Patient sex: F
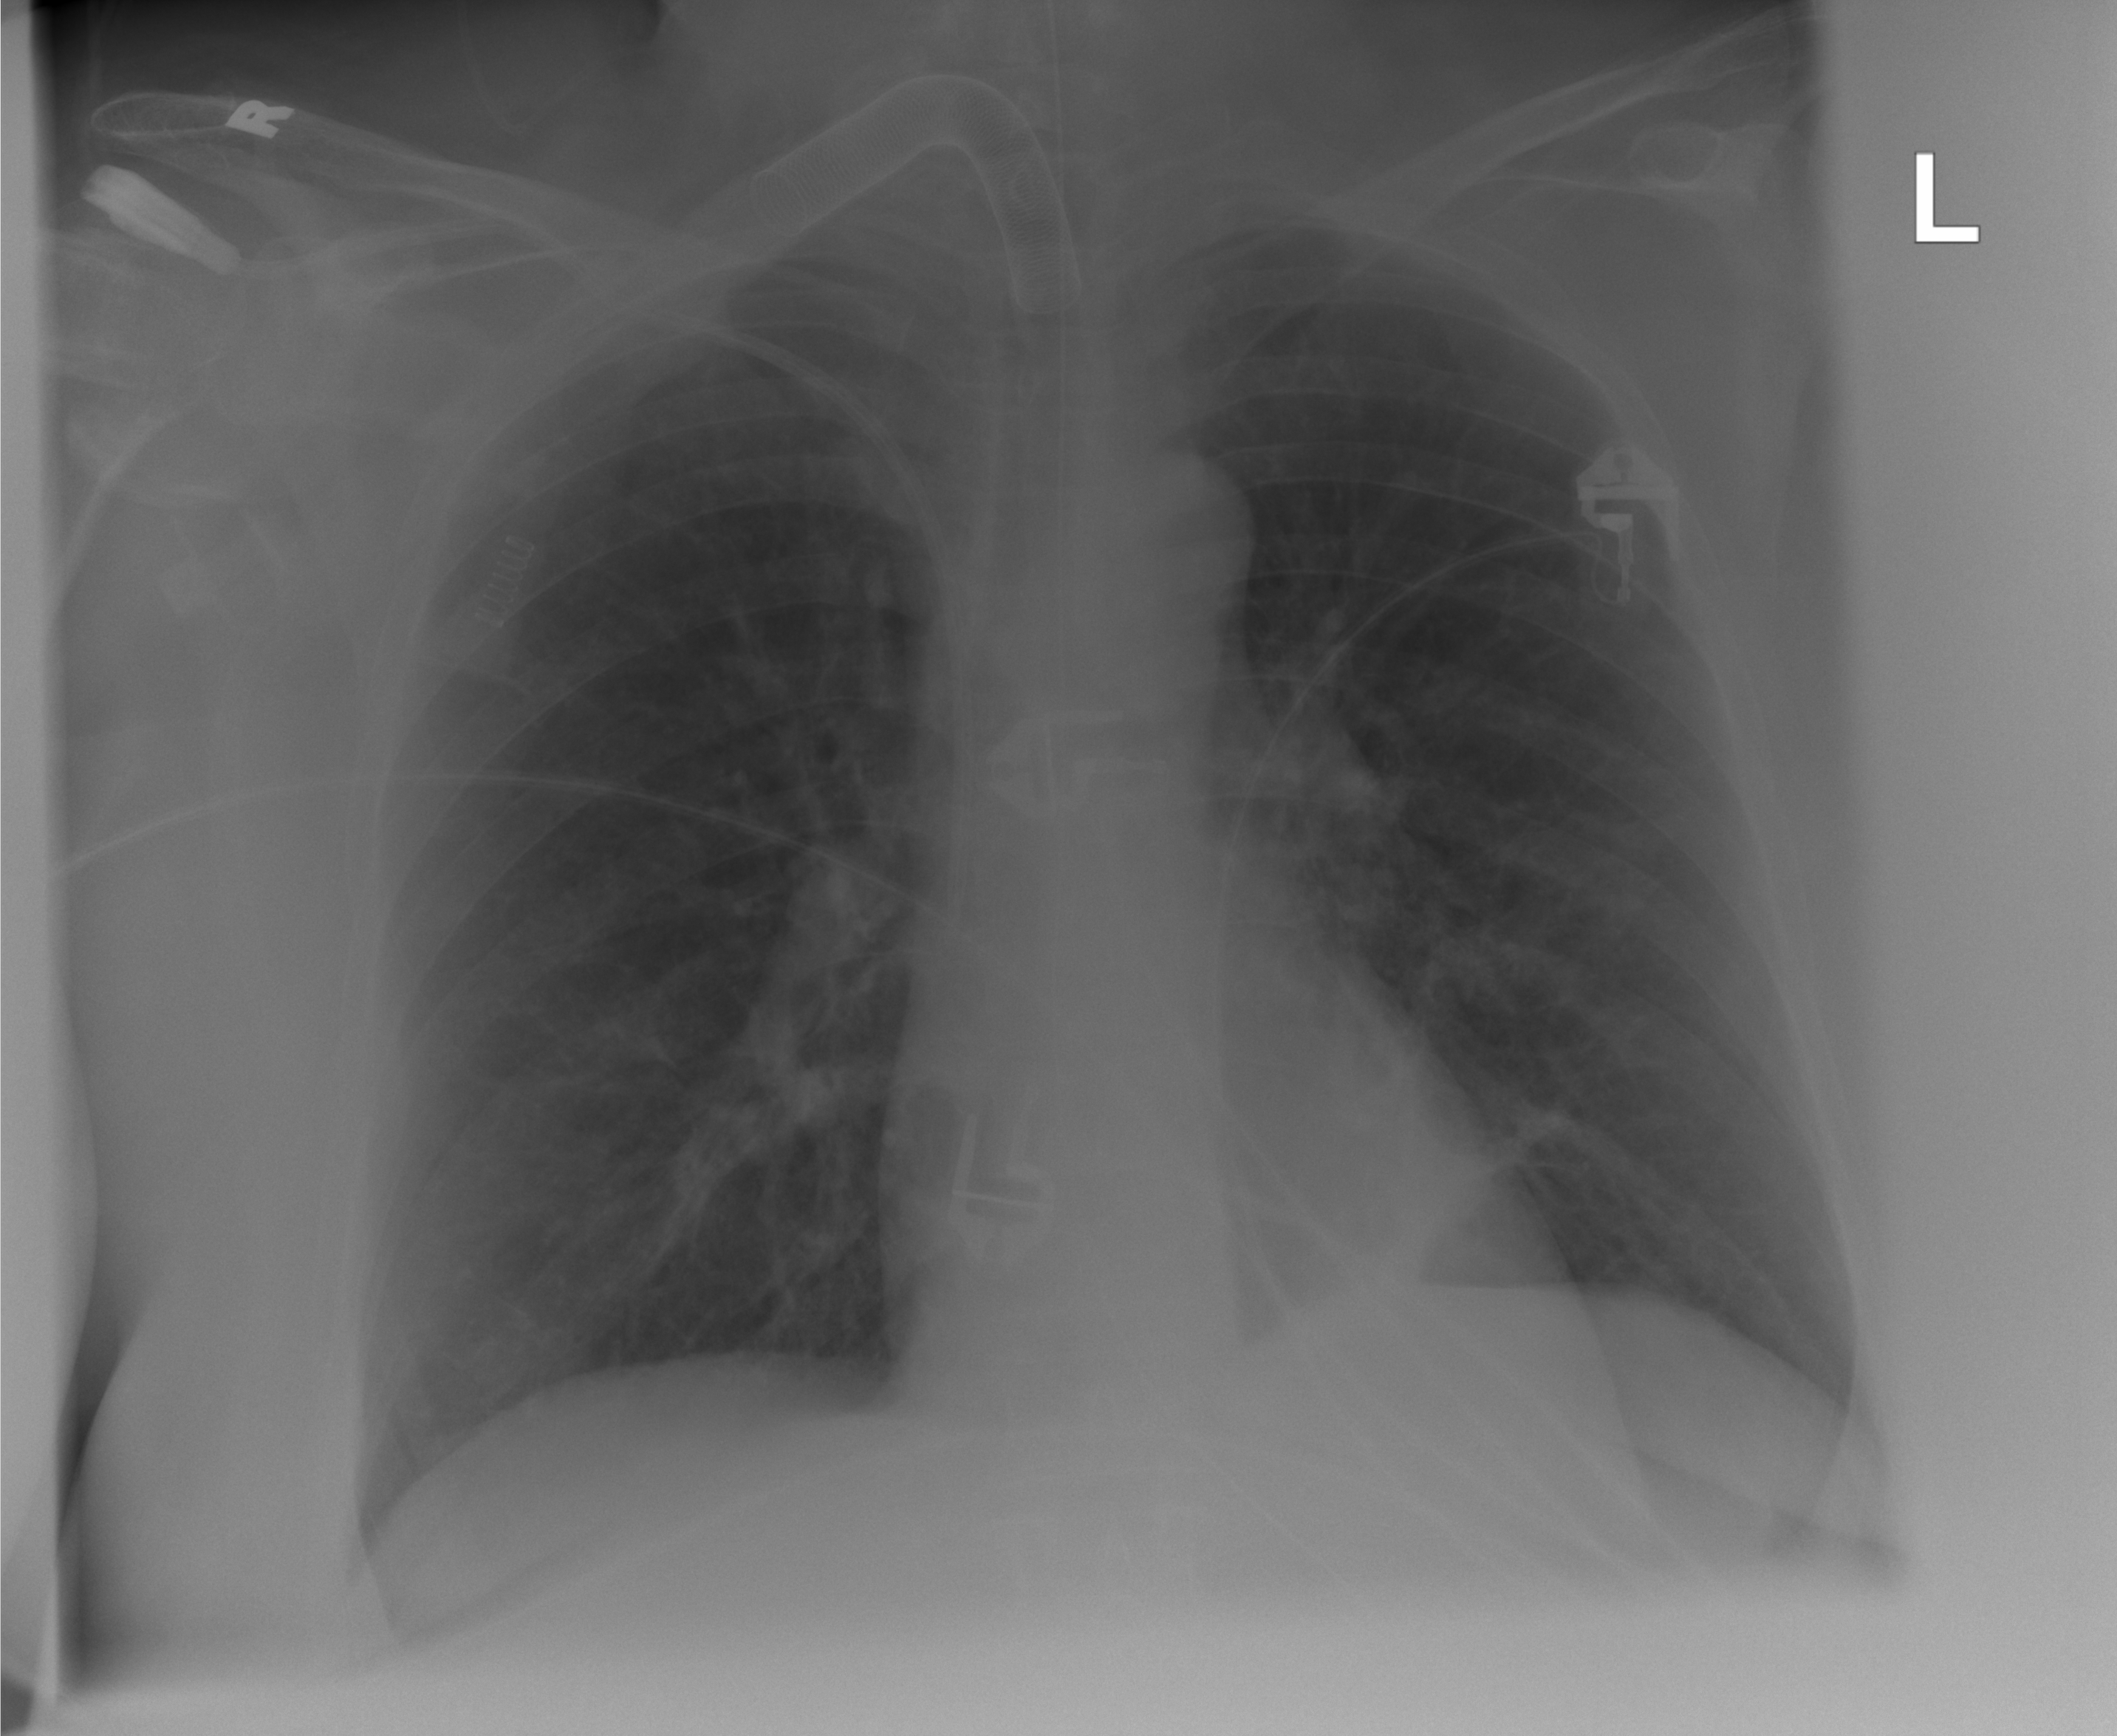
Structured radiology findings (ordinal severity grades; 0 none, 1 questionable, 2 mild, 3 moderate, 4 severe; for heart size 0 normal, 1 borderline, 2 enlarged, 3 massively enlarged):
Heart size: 0
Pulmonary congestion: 0
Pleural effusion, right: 0
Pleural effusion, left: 0
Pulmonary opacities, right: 2
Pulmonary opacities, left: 0
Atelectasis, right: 0
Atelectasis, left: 2